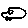
Label: car